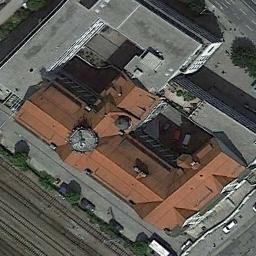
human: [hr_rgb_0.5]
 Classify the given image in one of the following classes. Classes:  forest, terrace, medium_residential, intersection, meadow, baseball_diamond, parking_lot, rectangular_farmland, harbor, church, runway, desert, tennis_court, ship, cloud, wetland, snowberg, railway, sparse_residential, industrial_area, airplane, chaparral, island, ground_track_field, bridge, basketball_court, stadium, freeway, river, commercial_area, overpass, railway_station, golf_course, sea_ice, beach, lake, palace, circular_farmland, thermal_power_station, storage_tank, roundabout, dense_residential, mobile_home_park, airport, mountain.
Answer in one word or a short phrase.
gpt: church